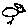
Label: bird